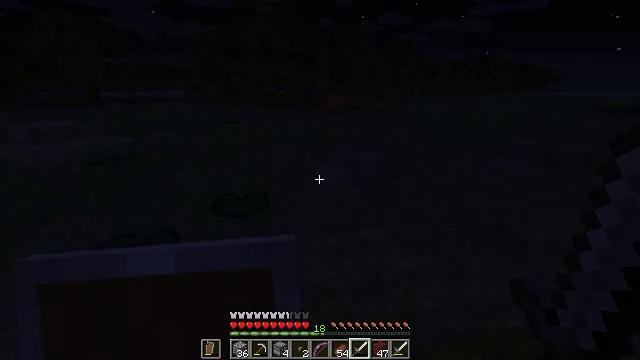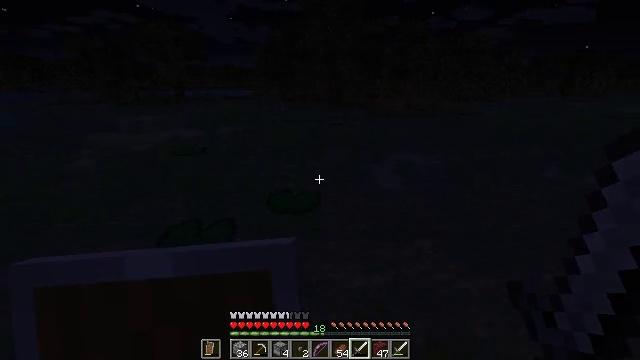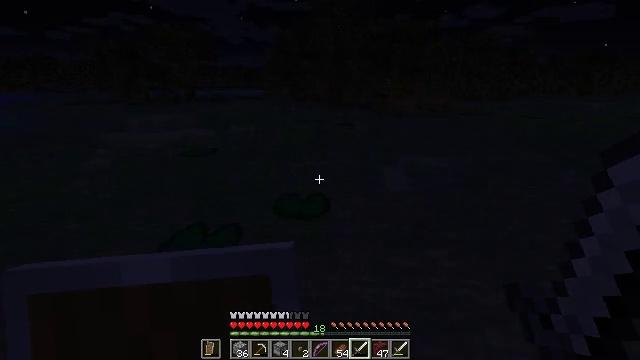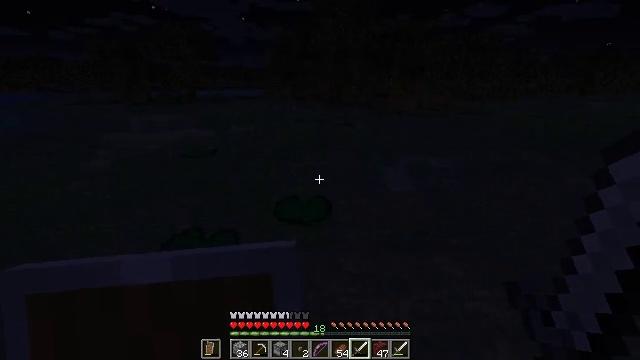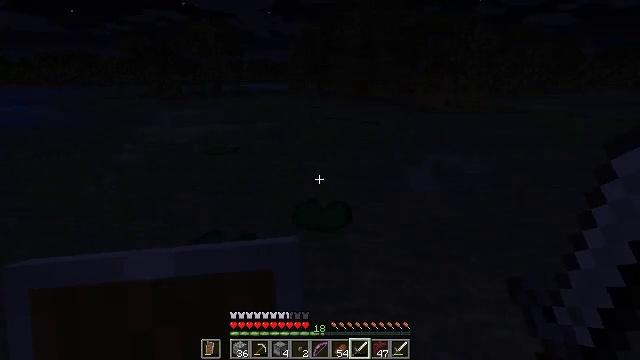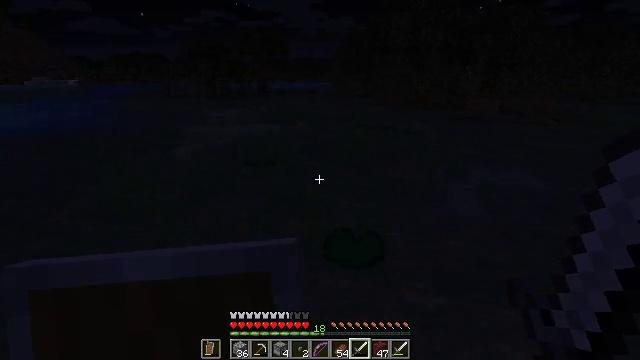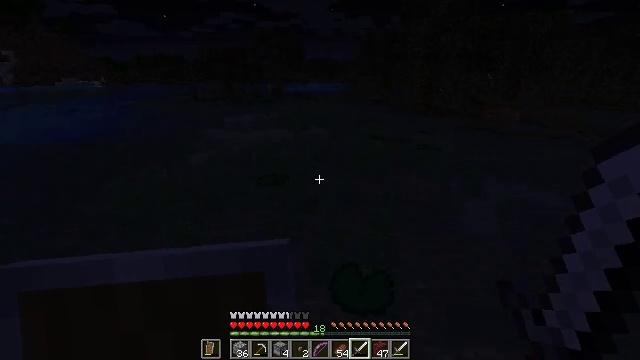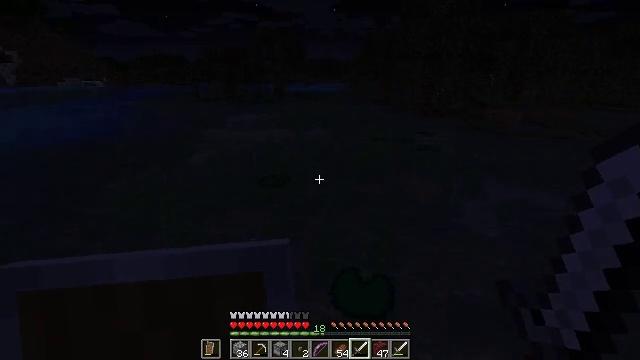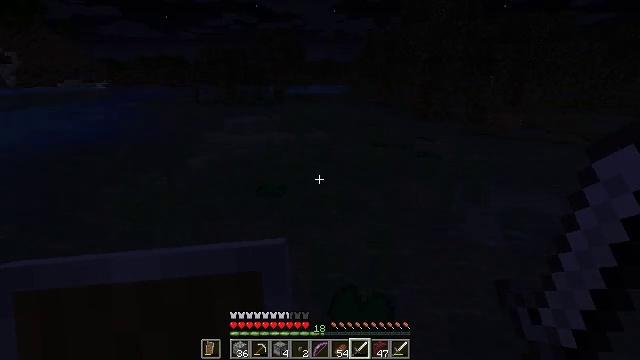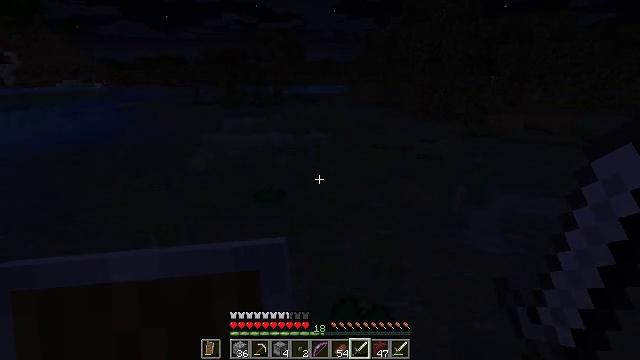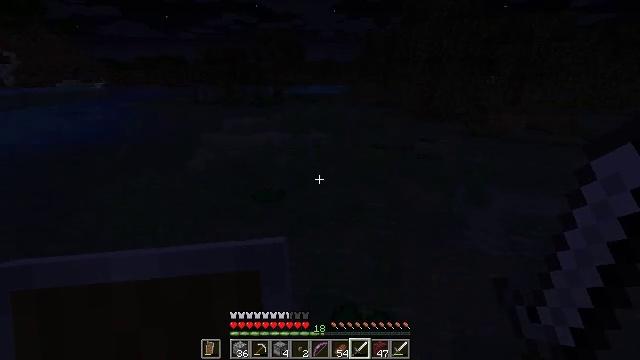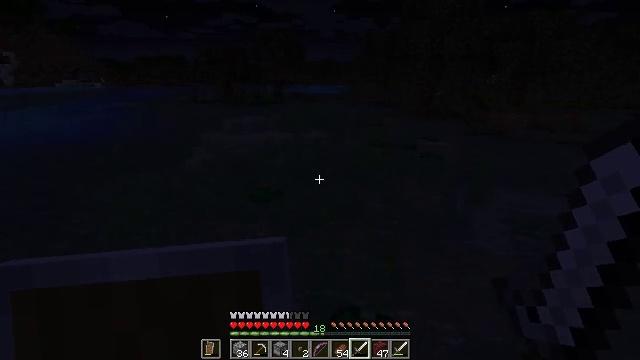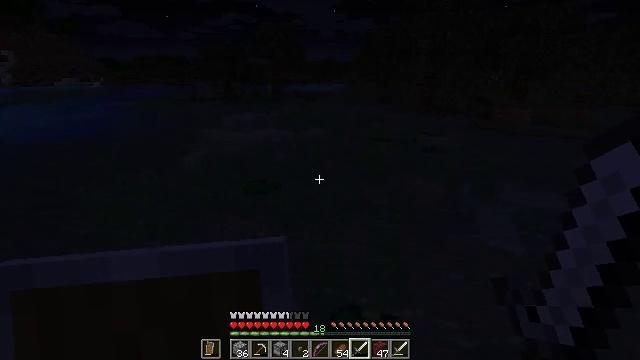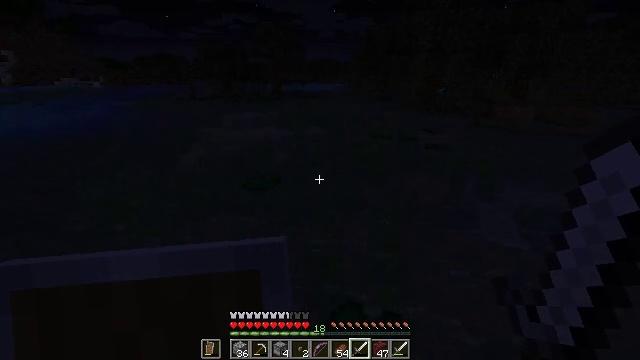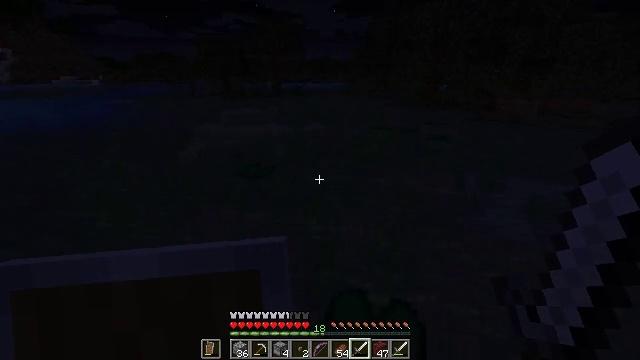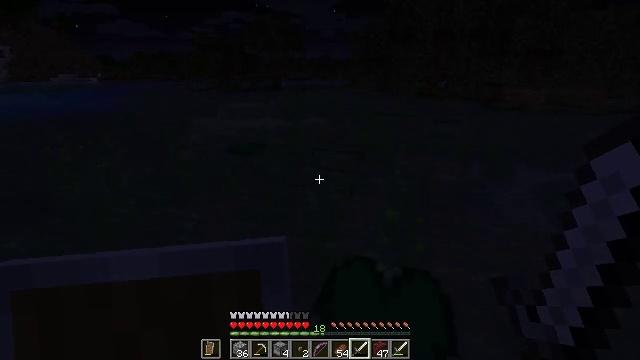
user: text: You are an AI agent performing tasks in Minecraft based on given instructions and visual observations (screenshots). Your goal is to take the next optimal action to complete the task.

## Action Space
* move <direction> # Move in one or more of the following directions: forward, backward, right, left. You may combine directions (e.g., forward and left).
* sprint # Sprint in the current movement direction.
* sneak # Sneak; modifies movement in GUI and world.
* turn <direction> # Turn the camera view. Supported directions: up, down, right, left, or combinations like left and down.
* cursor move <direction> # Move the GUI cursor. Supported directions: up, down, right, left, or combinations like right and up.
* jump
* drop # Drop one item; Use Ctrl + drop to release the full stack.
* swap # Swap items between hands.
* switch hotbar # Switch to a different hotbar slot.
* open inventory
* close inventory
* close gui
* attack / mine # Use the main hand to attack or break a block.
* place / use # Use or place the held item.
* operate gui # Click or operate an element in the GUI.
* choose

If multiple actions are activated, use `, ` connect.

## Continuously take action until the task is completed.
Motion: motion action
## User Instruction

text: Combat the slime.
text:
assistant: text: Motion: move forward, turn left
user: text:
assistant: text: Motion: move forward, turn left
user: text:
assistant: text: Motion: move forward
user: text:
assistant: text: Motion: move forward, turn left and down, jump
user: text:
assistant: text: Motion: move forward, turn left, jump
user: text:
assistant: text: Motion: move forward, turn left, jump
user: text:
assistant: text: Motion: move forward, jump
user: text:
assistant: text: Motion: move forward, jump
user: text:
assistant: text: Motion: move forward, jump
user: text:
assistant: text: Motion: move forward, jump
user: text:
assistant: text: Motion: move forward, jump
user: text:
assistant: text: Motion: move forward, jump
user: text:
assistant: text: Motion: move forward, jump
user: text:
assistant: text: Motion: move forward, jump
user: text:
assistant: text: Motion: move forward, jump
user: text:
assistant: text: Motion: move forward, jump
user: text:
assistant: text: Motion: move forward, jump
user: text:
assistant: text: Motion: move forward, turn right and up, jump
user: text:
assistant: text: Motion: move forward, turn right and up, jump
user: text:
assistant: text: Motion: move forward, jump
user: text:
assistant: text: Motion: move forward, jump
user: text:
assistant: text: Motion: move forward, jump
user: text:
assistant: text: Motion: move forward, jump
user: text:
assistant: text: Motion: move forward, jump
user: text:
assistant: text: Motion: move forward, jump
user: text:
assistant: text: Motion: move forward, jump
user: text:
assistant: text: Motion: move forward, jump
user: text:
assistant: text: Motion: move forward, jump
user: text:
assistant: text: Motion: move forward, jump
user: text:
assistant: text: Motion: move forward, jump